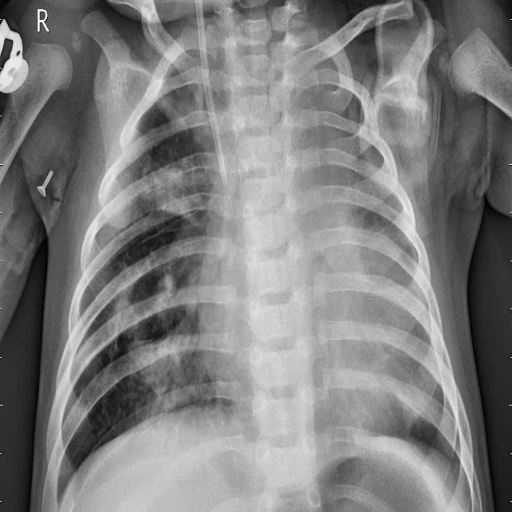
Finding: PNEUMONIA